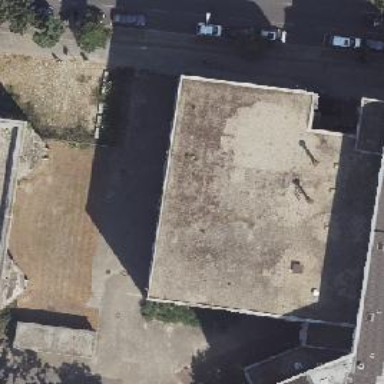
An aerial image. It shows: School building with flat roof in the vicinity of sports center.